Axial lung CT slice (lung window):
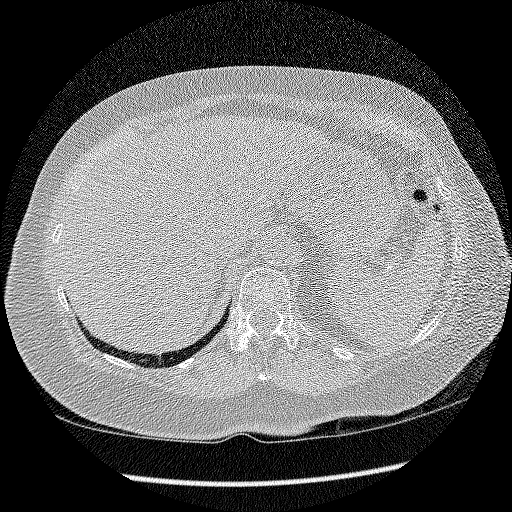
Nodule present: no